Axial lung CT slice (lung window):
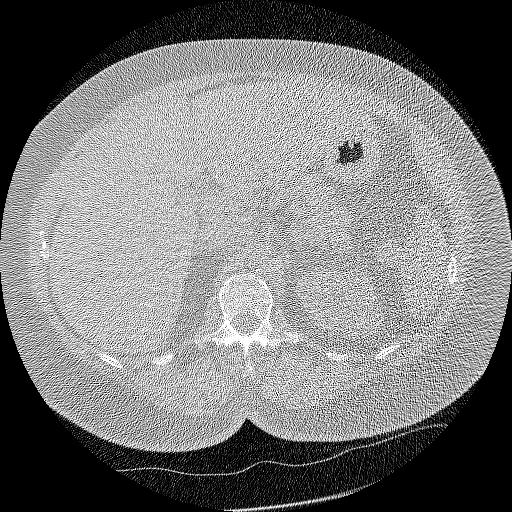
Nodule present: no